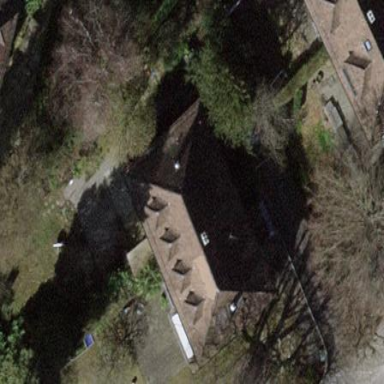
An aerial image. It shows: Building with hipped roof shape.